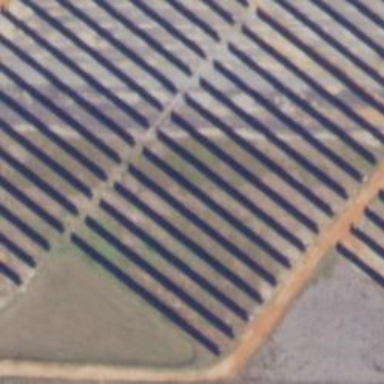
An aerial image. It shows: Solar power generator with photovoltaic panels.